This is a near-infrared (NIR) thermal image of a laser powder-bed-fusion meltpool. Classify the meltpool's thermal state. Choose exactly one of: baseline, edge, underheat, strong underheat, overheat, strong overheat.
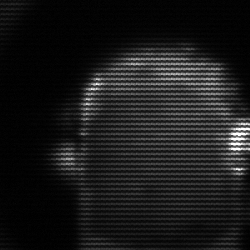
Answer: baseline